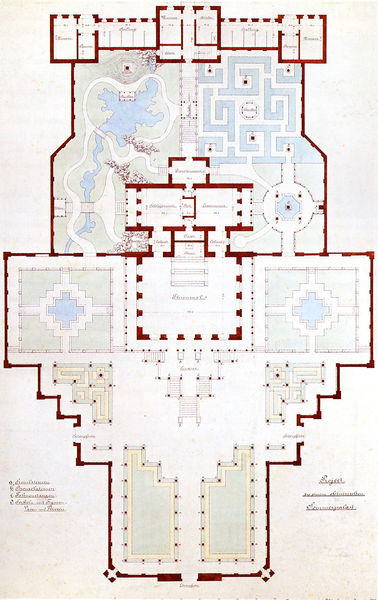
Titel: Schloss Linderhof
Standort: Linderhof (EU - D - Bayern)
Schlagwörter: blau, wasser, see, teich, fenster, skizze, säulen, tür, zeichnung, gebäude, haus, park, parkanlage, rot, schloss, weg, ornament, barock, kirche, garten, schrift, mauer, gelände, symmetrie, tor, symmetrisch, text, mosaik, räume, mauern, plan, labyrinth, grundriss, gänge, lageplan, sichtachsen, zeischnung